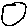
Label: circle